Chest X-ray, PA view. Patient: 55 years old, sex F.
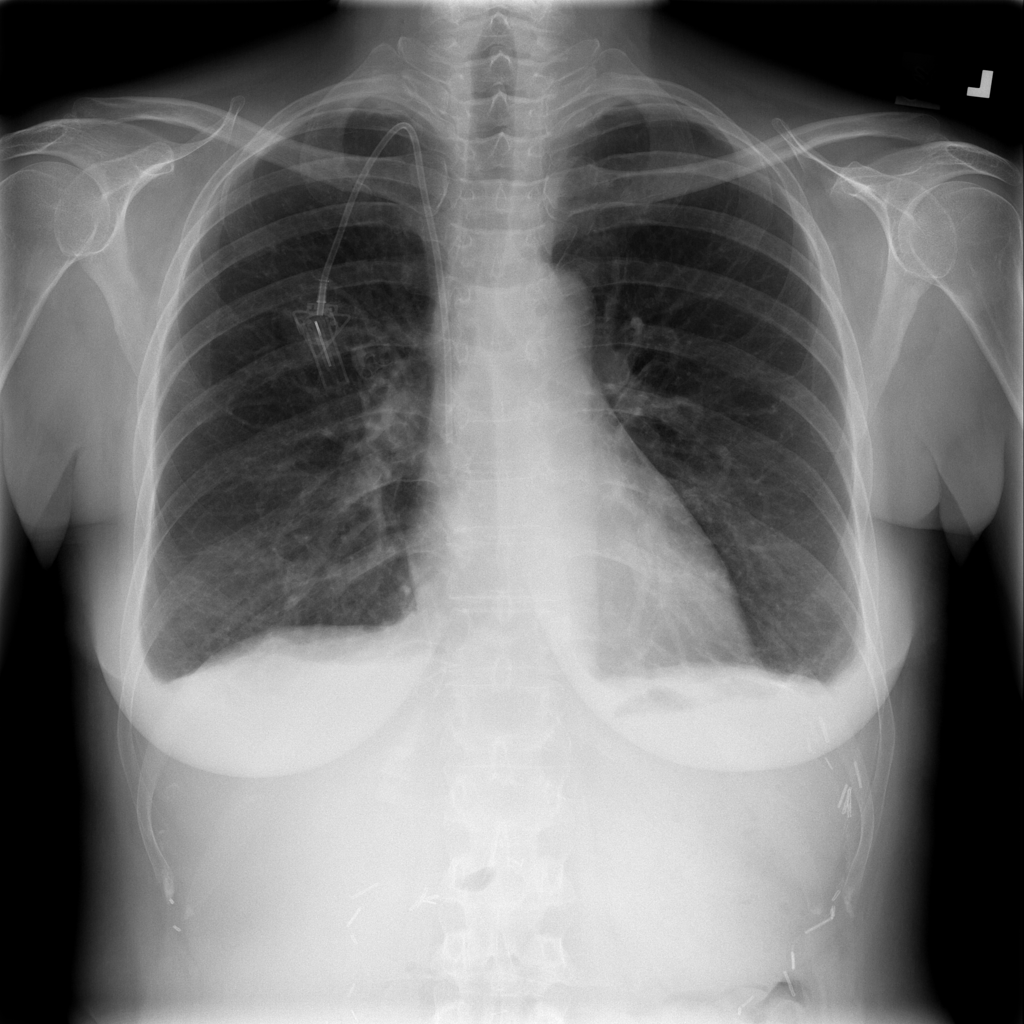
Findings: Effusion